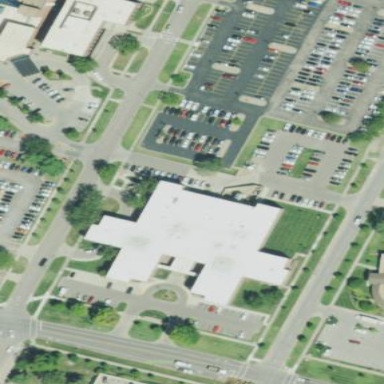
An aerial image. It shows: Hospital building.